Chest X-ray:
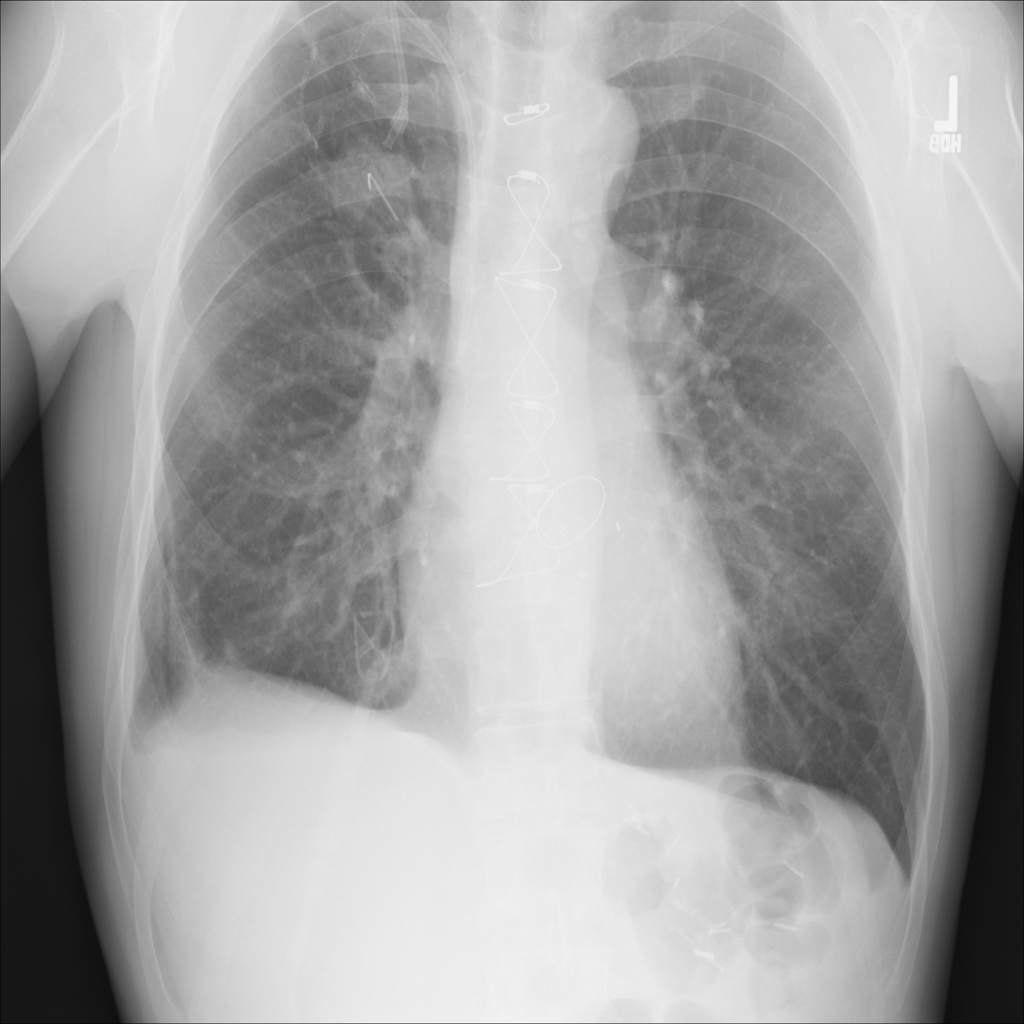
Findings: Fibrosis, Pleural Thickening
No abnormal finding: no